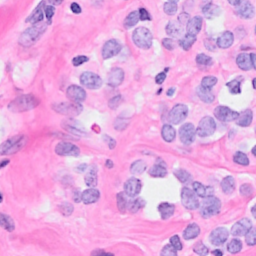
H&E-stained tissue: Breast